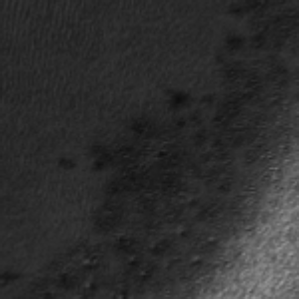
Label: frost